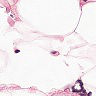
Metastatic tissue present: no